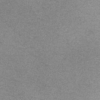
Label: dusty